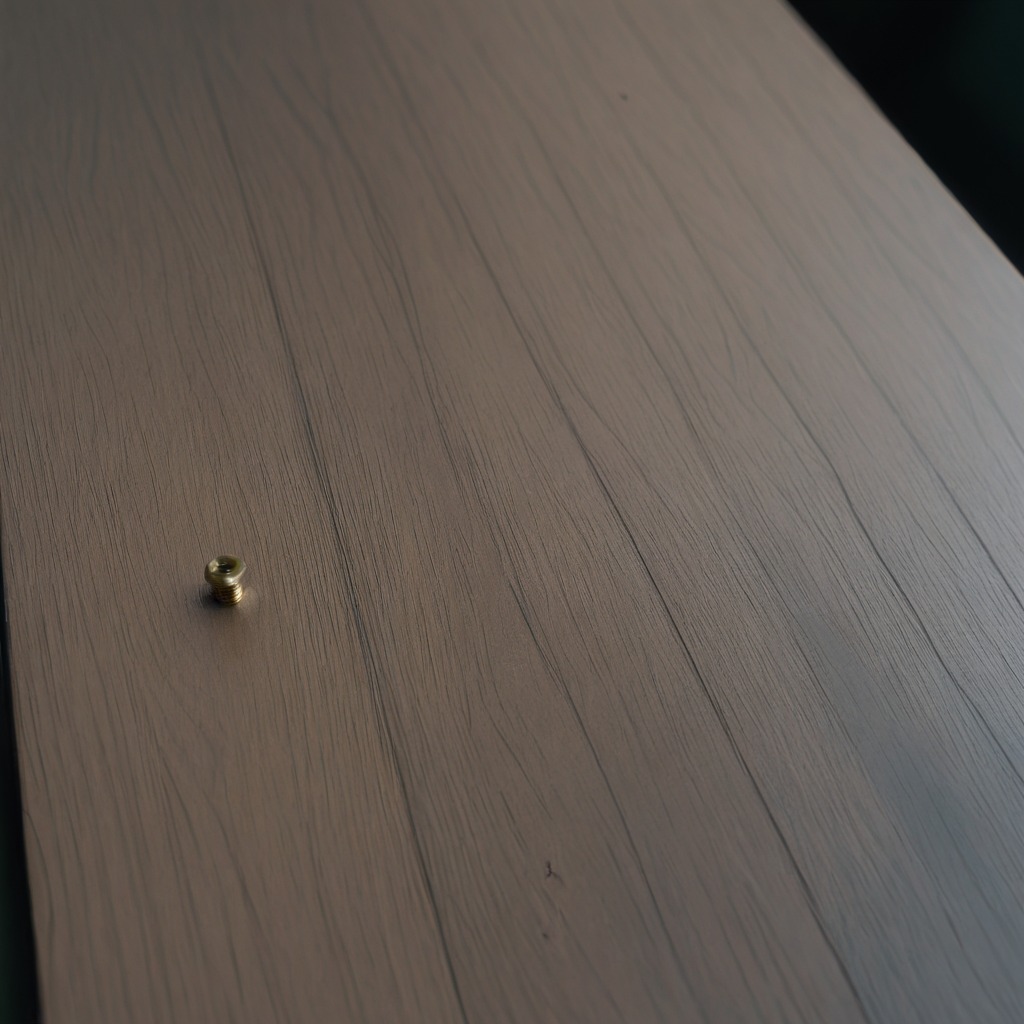
A metal screw lies on a table with faint burn marks in a small garage at twilight.